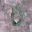
Label: 0